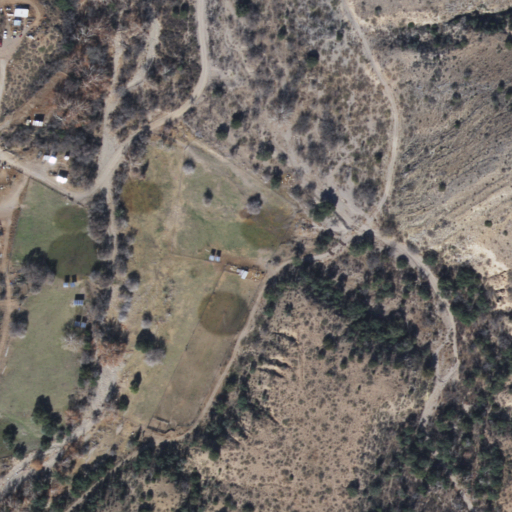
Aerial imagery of valley in Arizona named South Fork Wood Canyon containing shrub, evergreen forest, woody wetlands, and low intensity development